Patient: sex M, age 71
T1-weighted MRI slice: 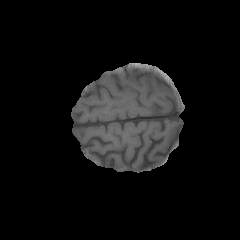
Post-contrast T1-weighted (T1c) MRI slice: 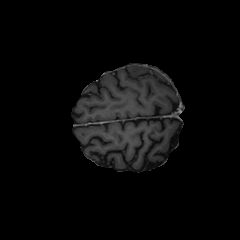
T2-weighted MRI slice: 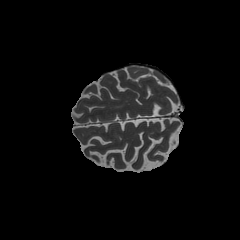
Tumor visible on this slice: no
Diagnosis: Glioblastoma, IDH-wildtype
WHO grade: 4